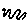
Label: zigzag